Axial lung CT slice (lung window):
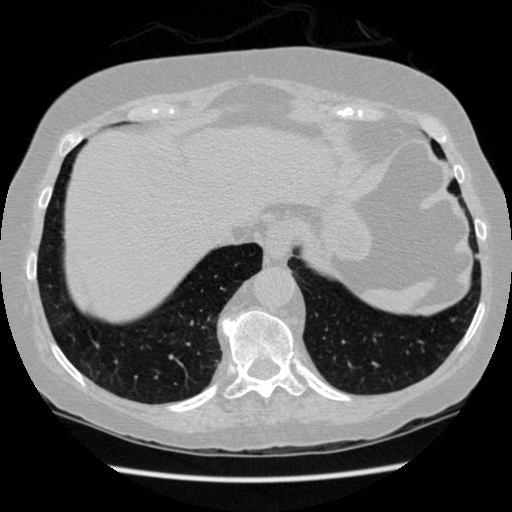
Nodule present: no